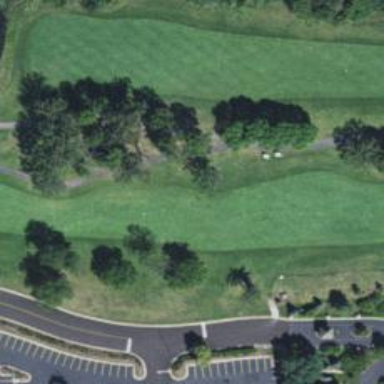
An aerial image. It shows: Well-maintained path for golf carts. The track type is grade1.